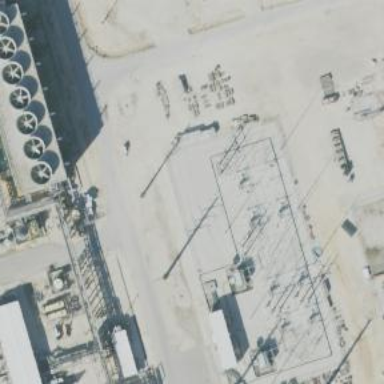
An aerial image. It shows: Switch for power supply.